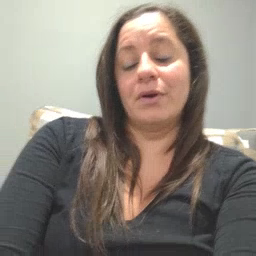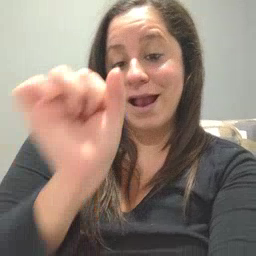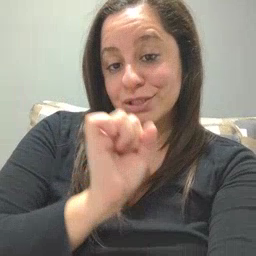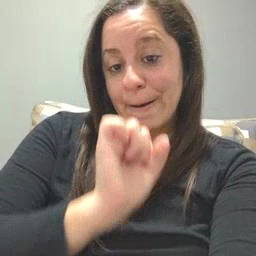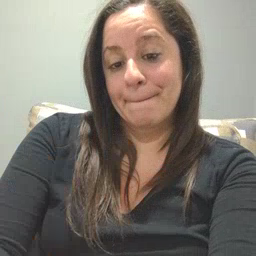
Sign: icecream